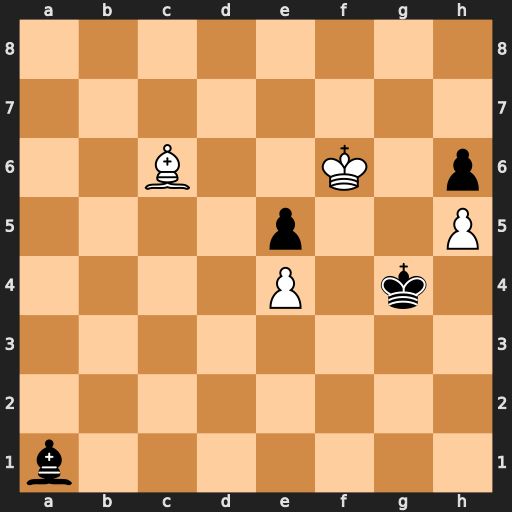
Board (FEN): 8/8/2B2K1p/4p2P/4P1k1/8/8/b7
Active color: w
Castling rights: -
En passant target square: -
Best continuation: Kg6 Bc3 Kxh6 Bd2+ Kg6